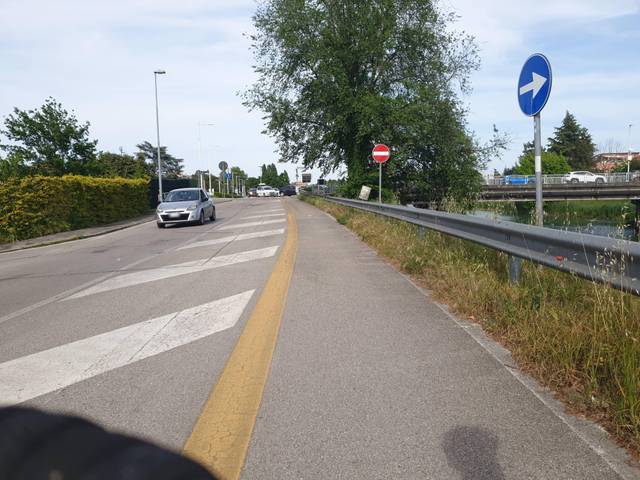
Region: Italy
Coordinates: 45.386, 11.862